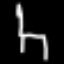
Label: chair